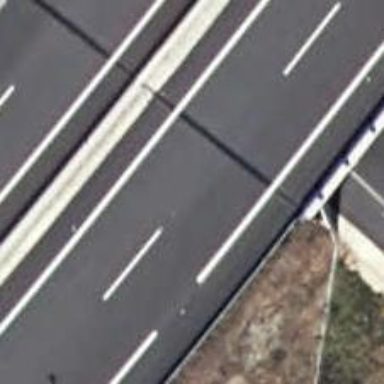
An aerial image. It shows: Asphalt motorway.